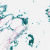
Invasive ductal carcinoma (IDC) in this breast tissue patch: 0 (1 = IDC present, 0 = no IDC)